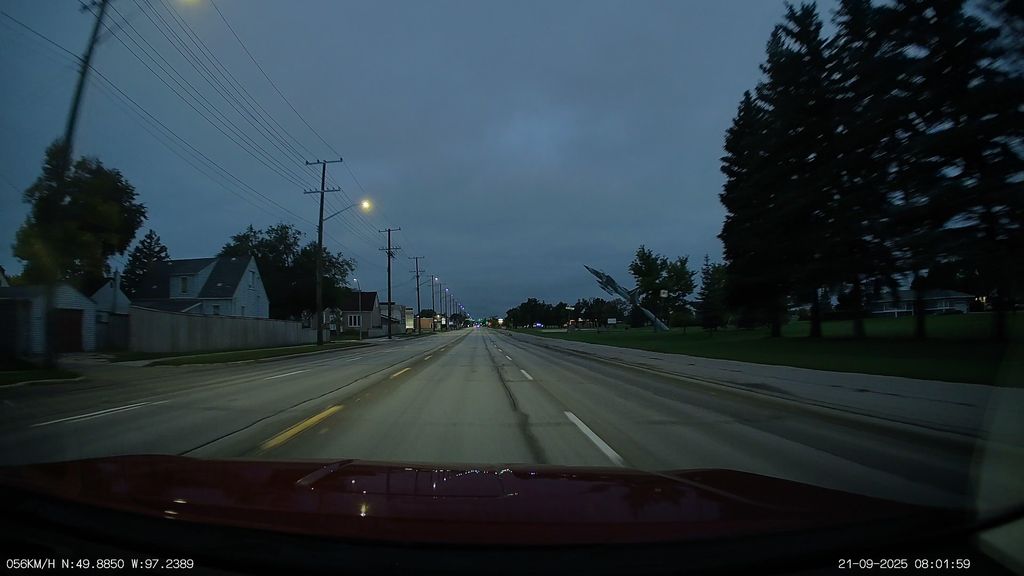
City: winnipeg